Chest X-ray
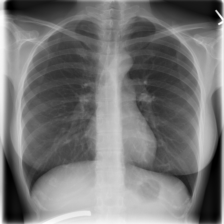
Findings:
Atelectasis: negative
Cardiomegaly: negative
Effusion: negative
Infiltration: negative
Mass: negative
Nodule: negative
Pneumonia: negative
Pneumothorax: negative
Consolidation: negative
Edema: negative
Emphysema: negative
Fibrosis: negative
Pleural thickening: negative
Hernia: negative